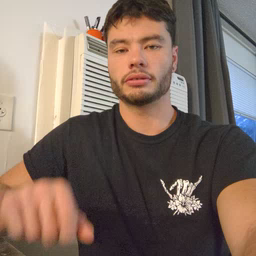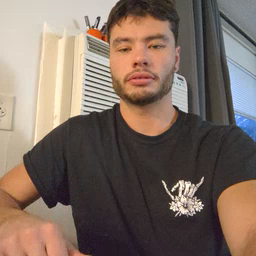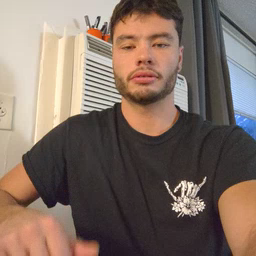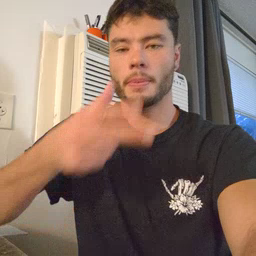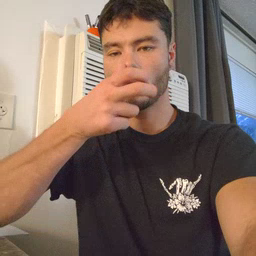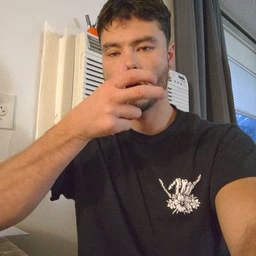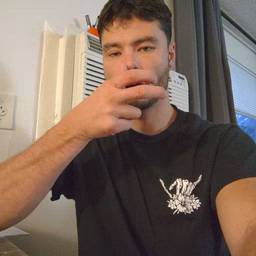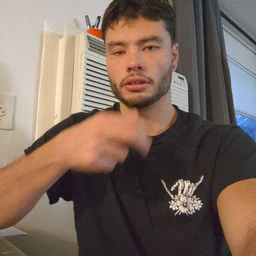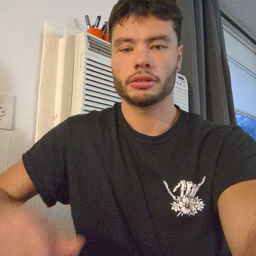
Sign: bug